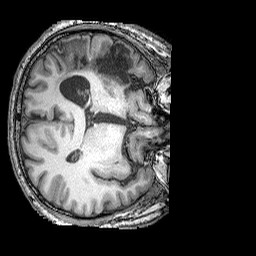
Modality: T1w
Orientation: axial
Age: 50
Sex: male
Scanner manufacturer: siemens
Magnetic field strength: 3 T
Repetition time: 2.25 s
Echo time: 0.00415 s